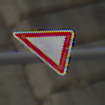
Verkehrszeichen: VorfahrtGewaehren
Umgebung: Outdoor, Urban
Tageszeit: Midday
Wetter: Clear
Licht: Natural
Jahreszeit: NotSpecified
Kontrast: LowContrast